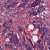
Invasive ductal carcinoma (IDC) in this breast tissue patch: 1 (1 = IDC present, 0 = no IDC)